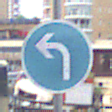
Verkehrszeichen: VorgeschriebeneFahrtrichtungLinks
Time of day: MorningAfternoon
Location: Outdoor (Urban)
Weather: Overcast
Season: NotSpecified
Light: Natural